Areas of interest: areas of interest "City within a City Shopping Street"
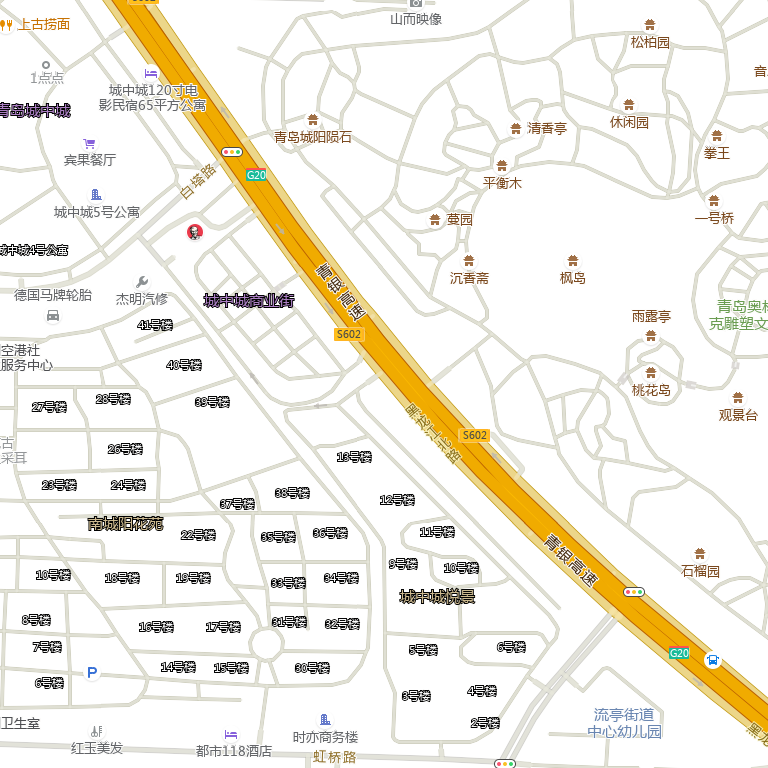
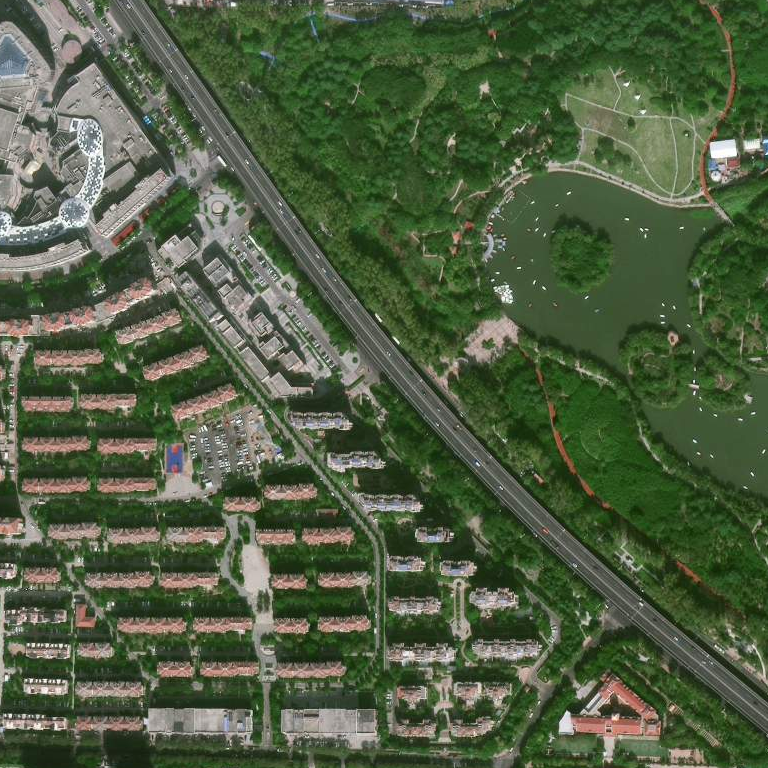